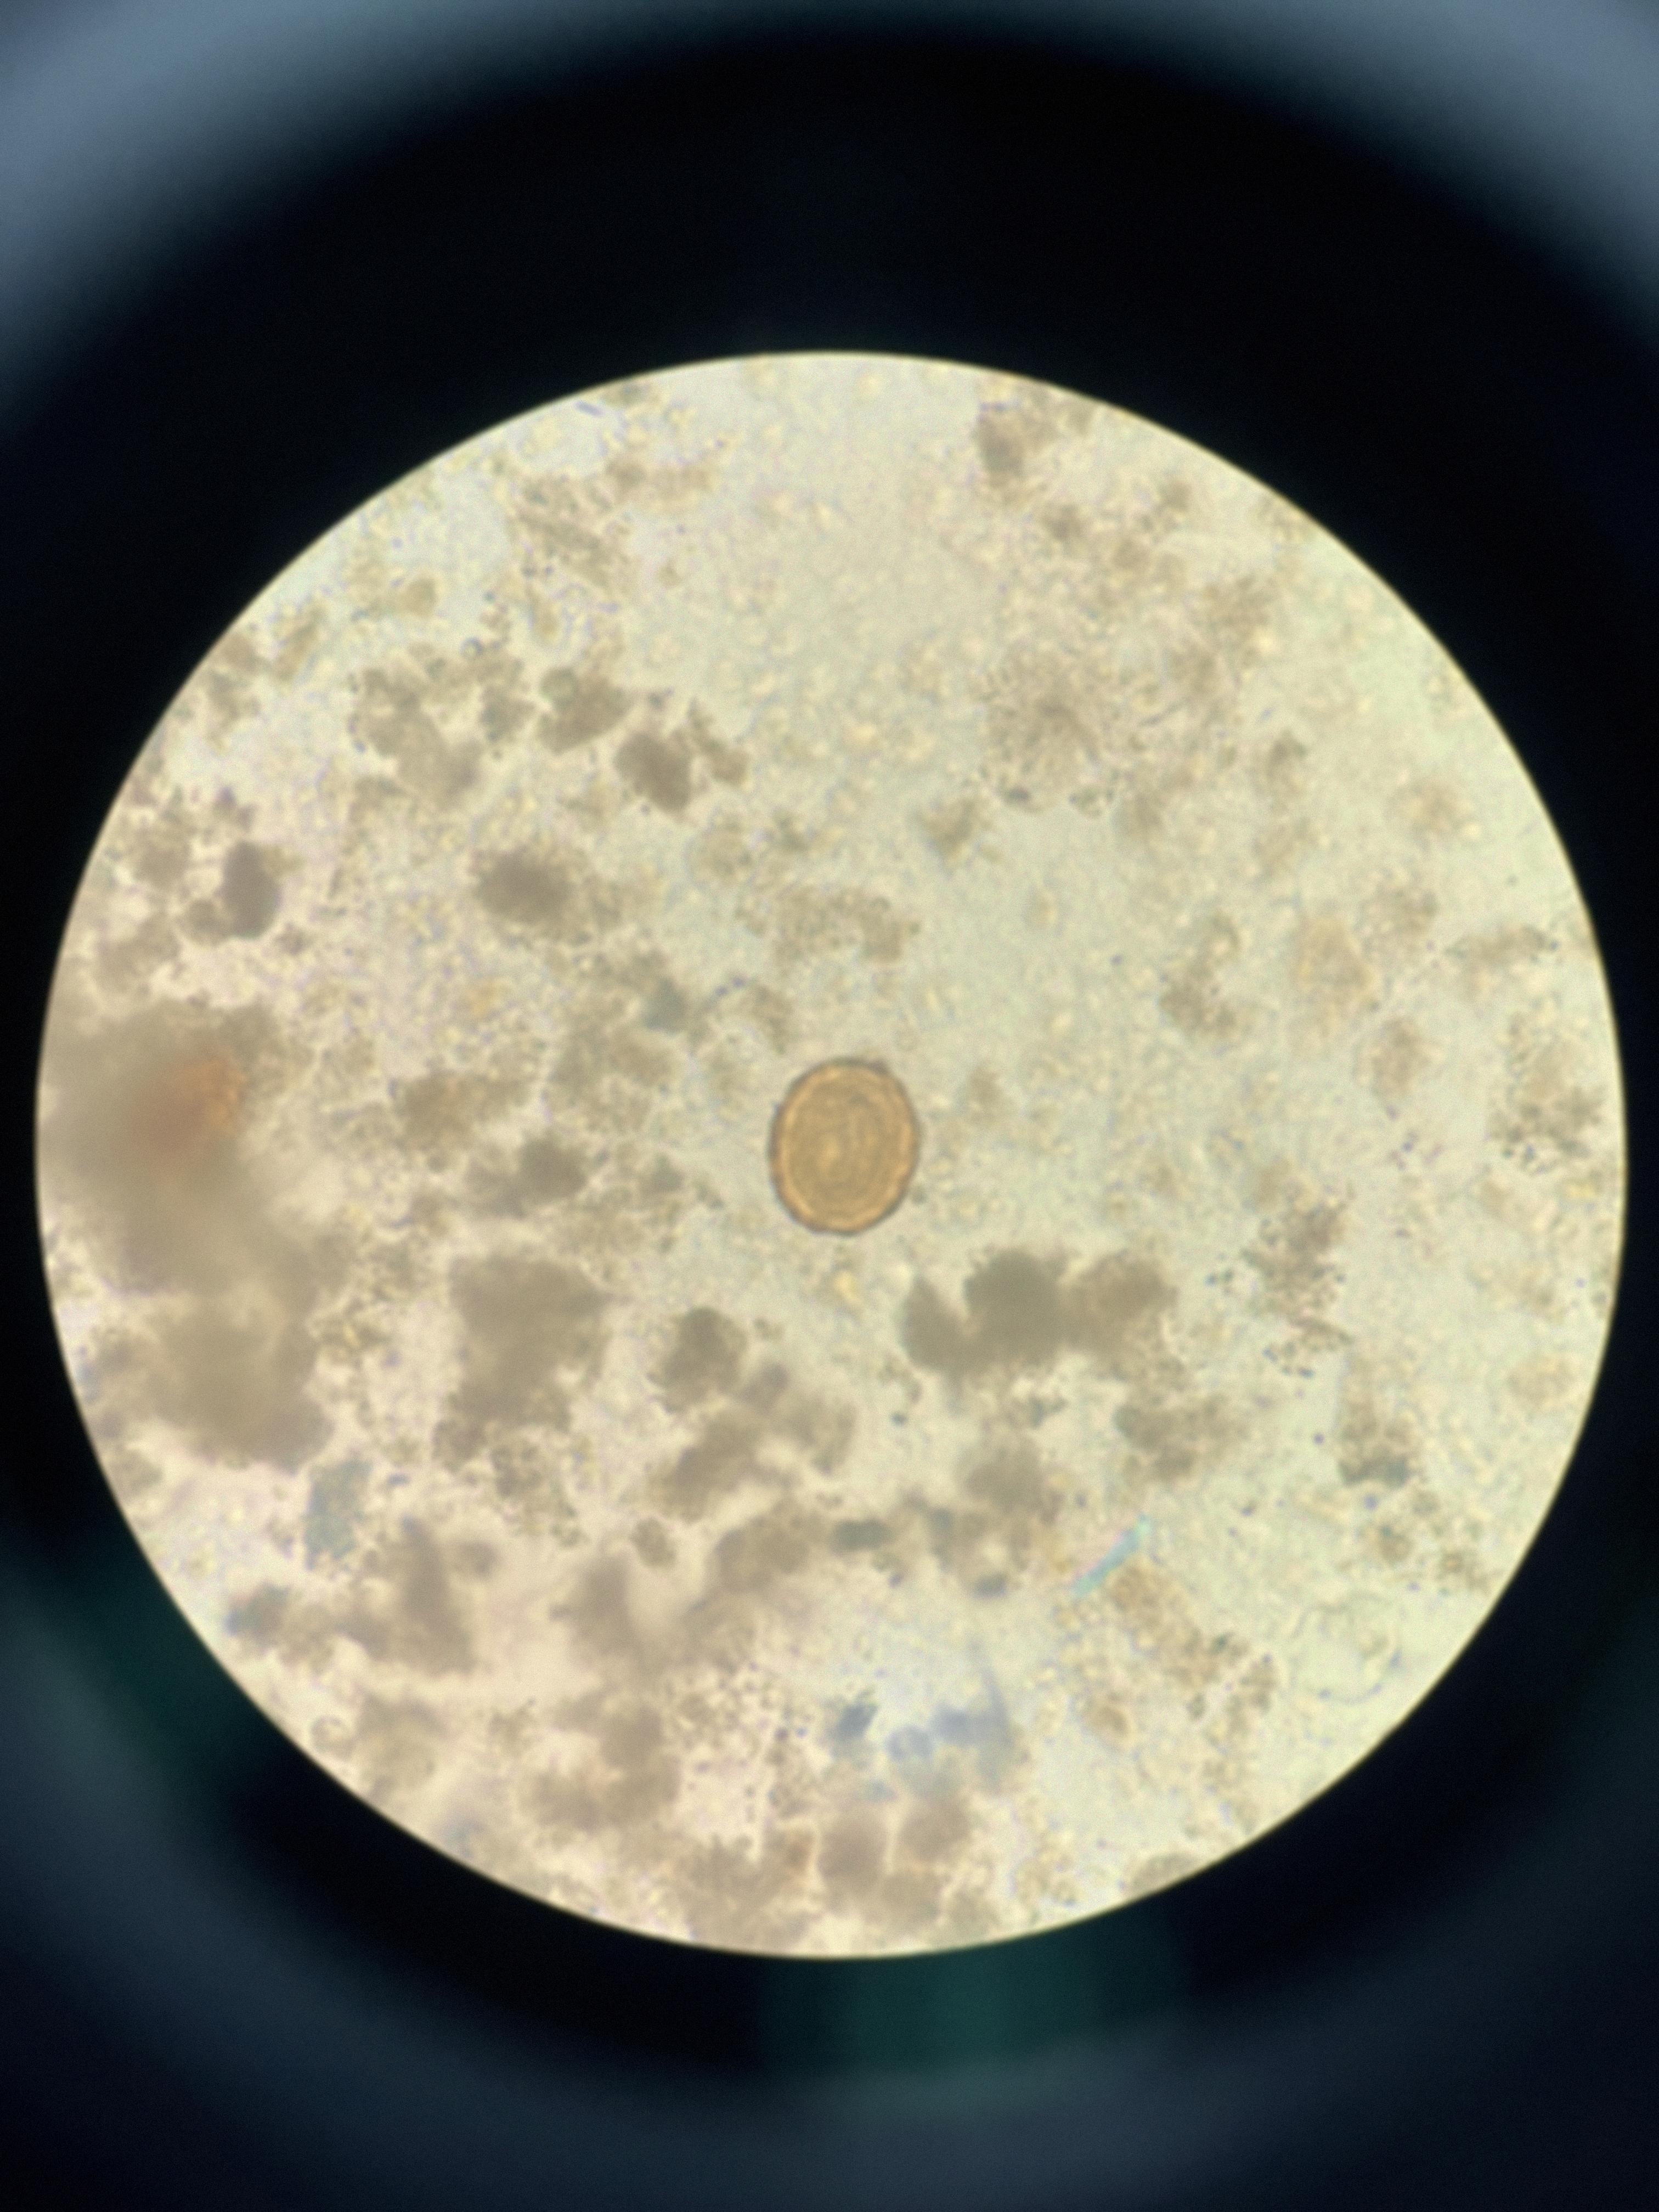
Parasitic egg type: Ascaris lumbricoides